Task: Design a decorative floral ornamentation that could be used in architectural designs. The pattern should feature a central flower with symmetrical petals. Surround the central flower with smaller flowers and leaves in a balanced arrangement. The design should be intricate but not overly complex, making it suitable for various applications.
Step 423:
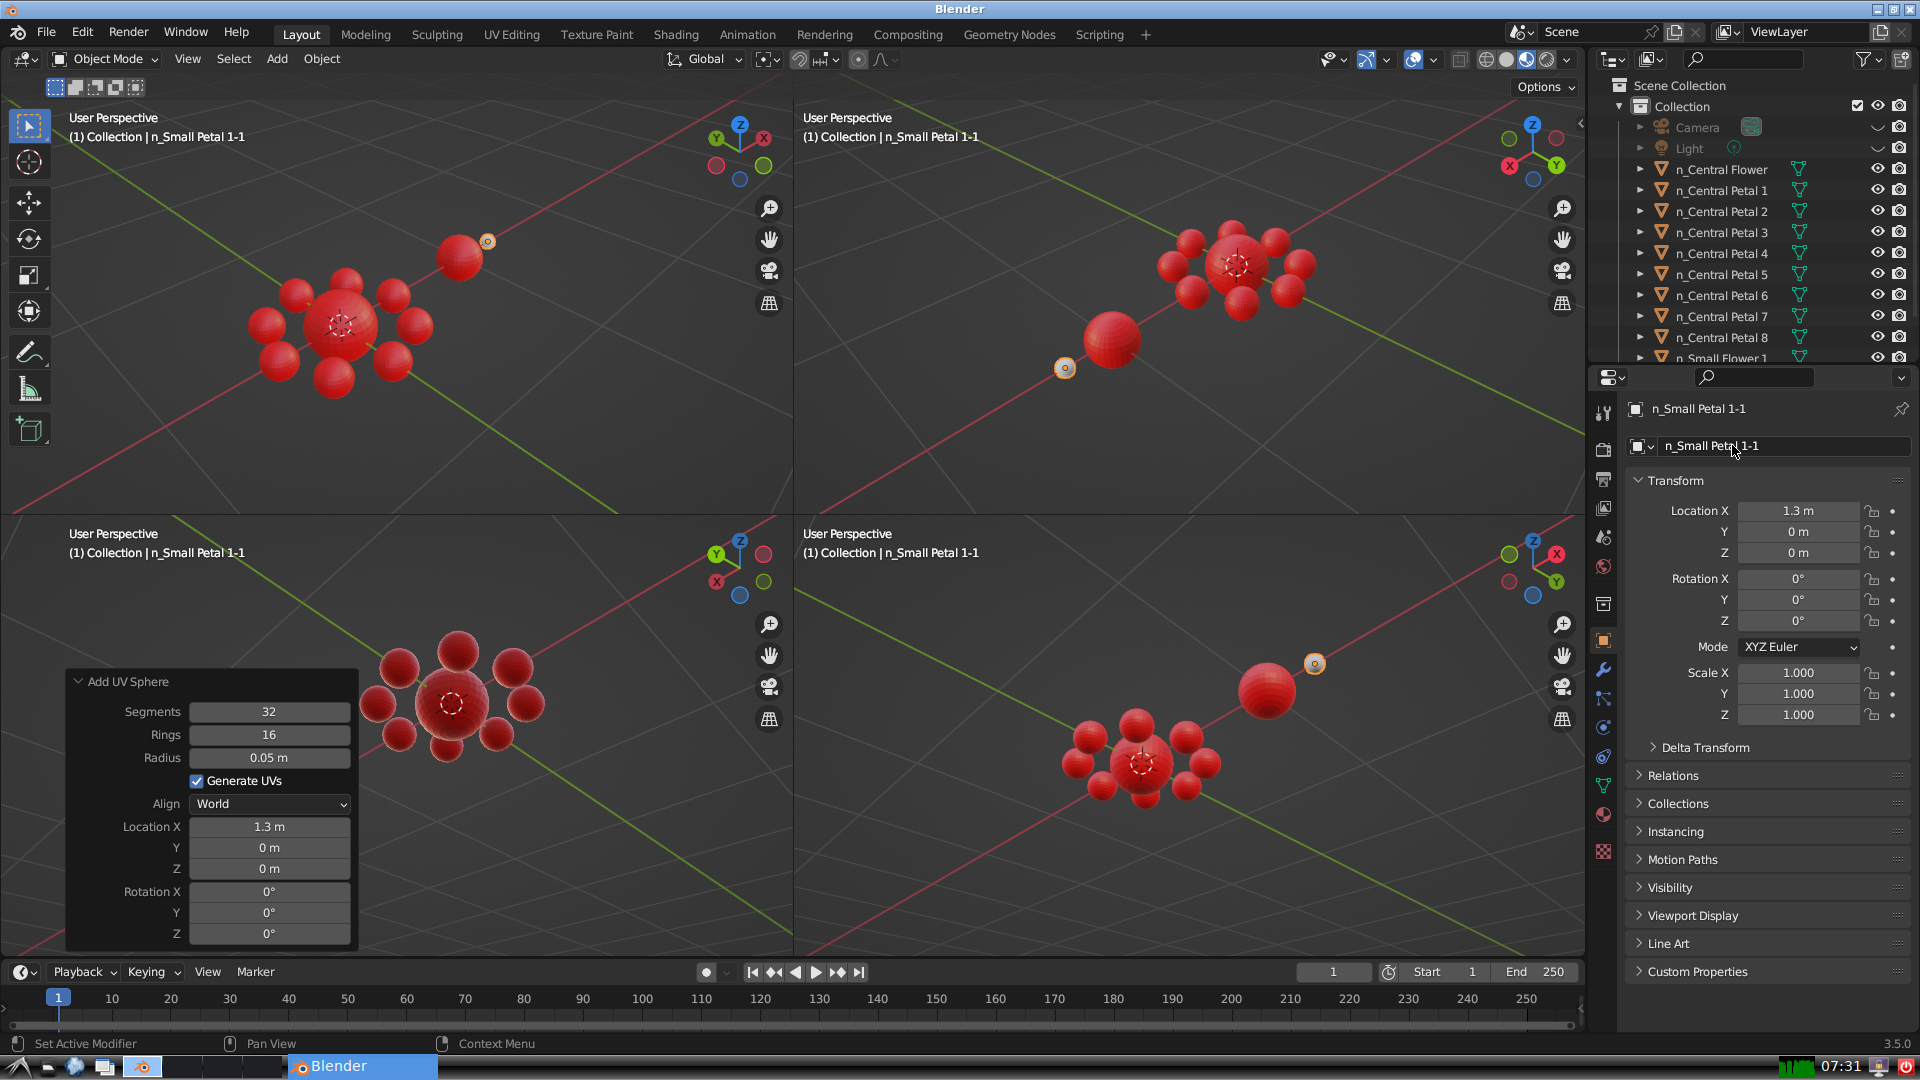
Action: {"mouse_move": [1603, 815]}